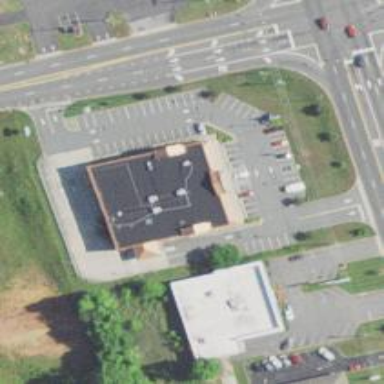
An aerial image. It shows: Pharmacy providing healthcare services.